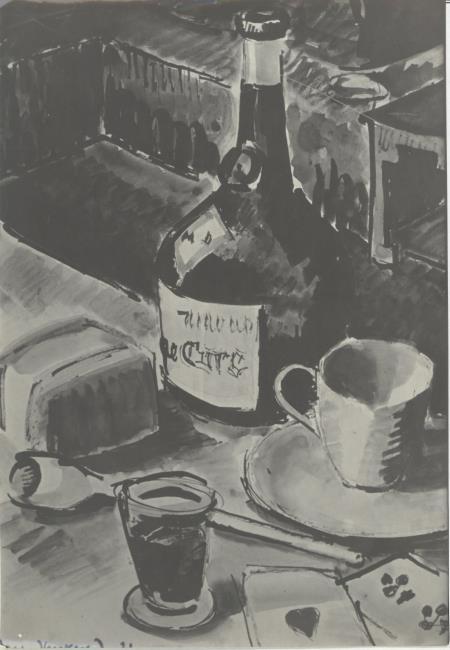
Title: Still life
Artist: Anoniem 1921 gedateerd Jacques Huverie (Weyland 1994)
Earliest date: 1921
Latest date: 1921
Genre: watercolor (painting)
Iconography: Still Life
Keywords: still life, cup (drinking vessel), wine, pipe, card game (activity), table